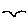
Label: bird